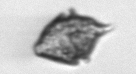
Label: Kryptoperidinium_triquetrum